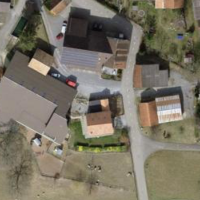
EUNIS habitat code: 54
Species observed at this site:
Cerastium tomentosum